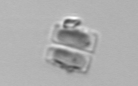
Label: Bacillariophyceae_morphotype1